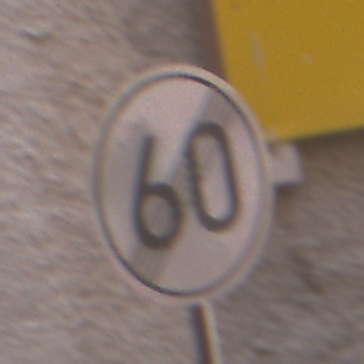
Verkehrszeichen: EndeGeschwindigkeit60
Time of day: MorningAfternoon
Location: Outdoor (Urban)
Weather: Clear
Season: NotSpecified
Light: Natural